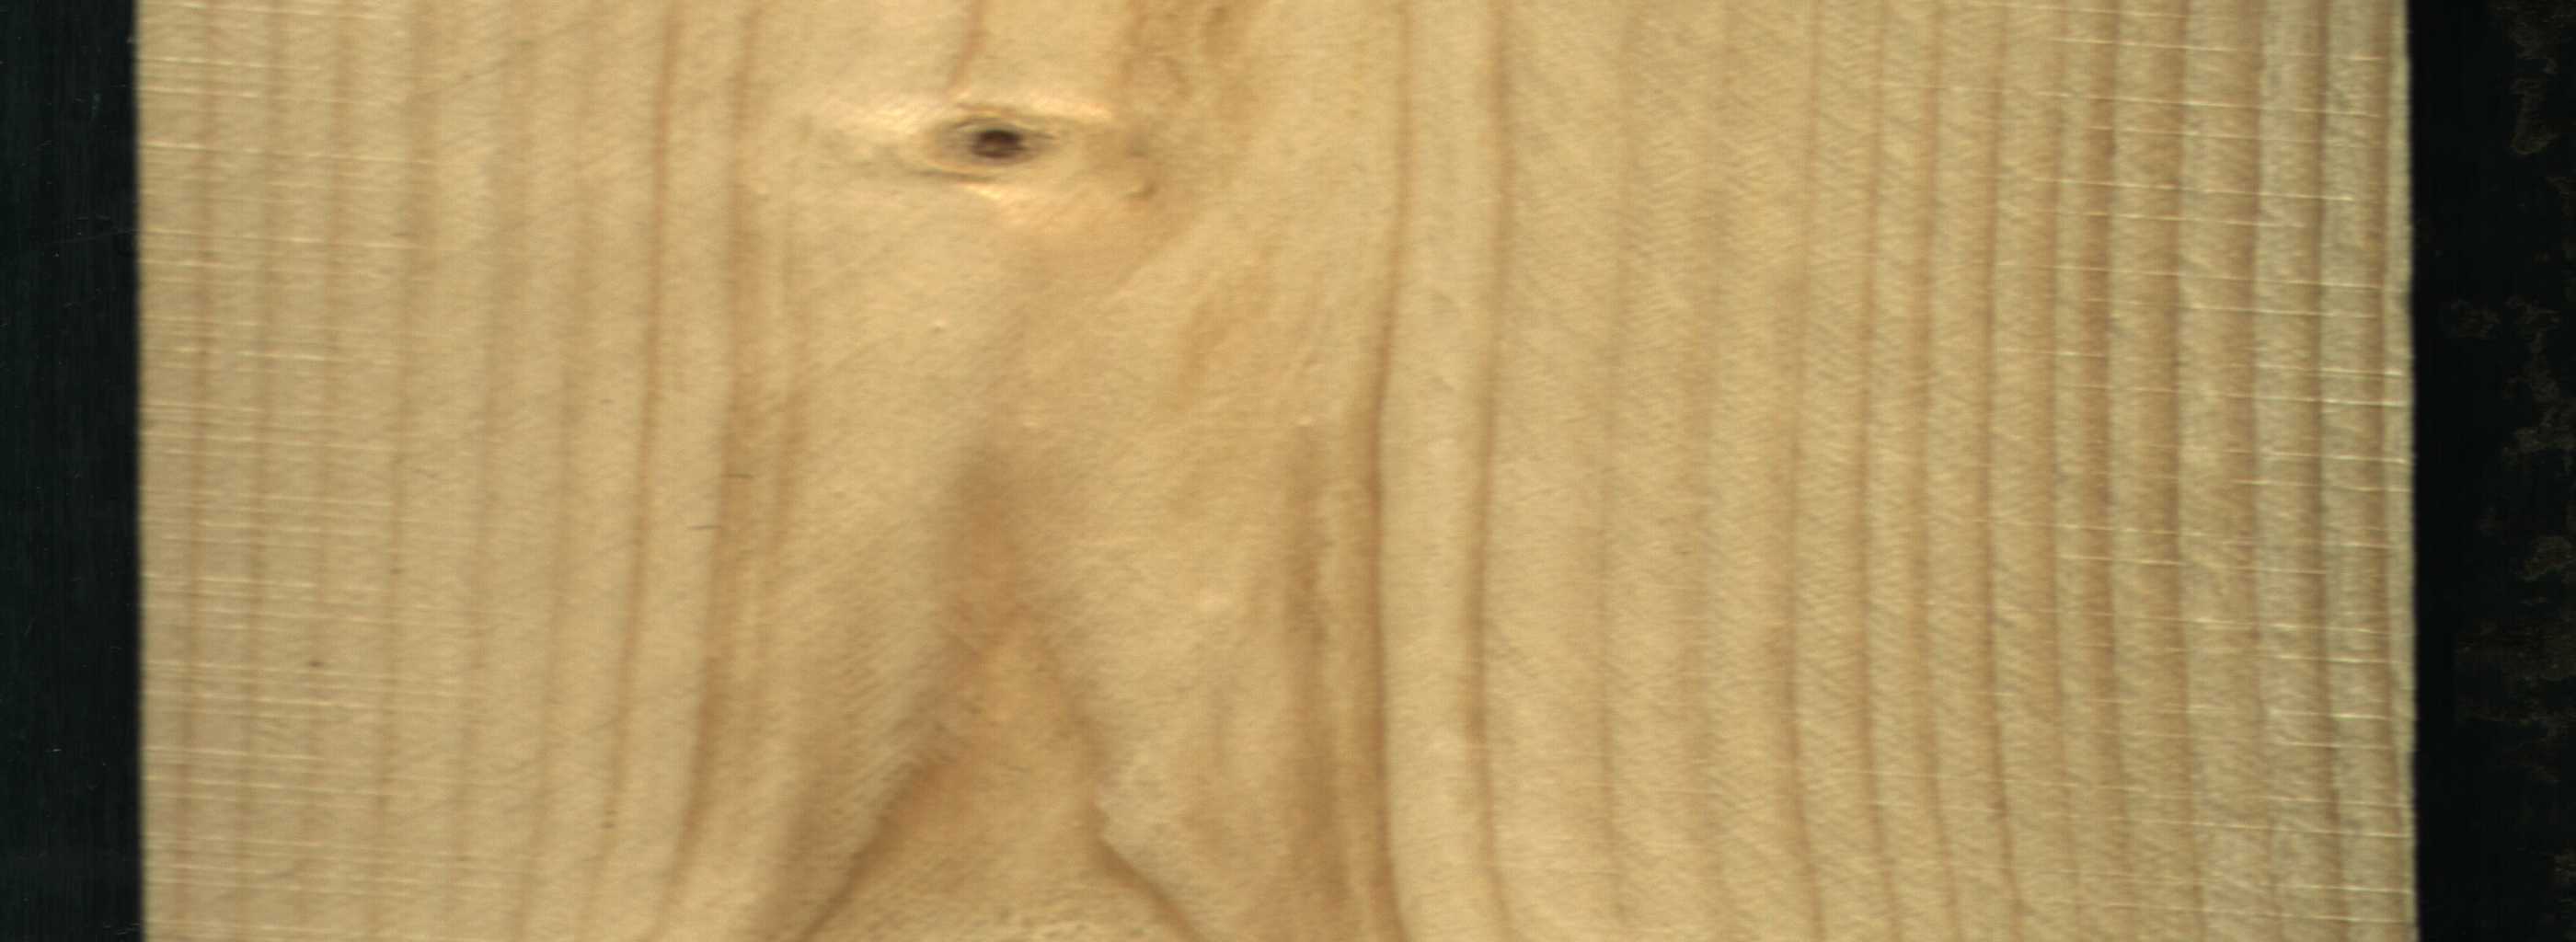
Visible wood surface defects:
Live_Knot